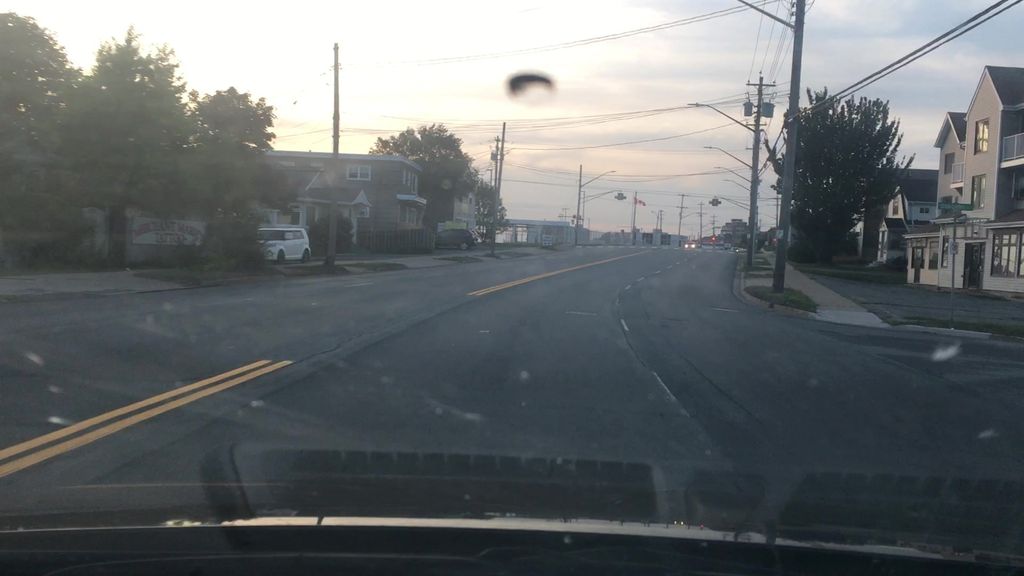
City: halifax